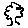
Label: tree